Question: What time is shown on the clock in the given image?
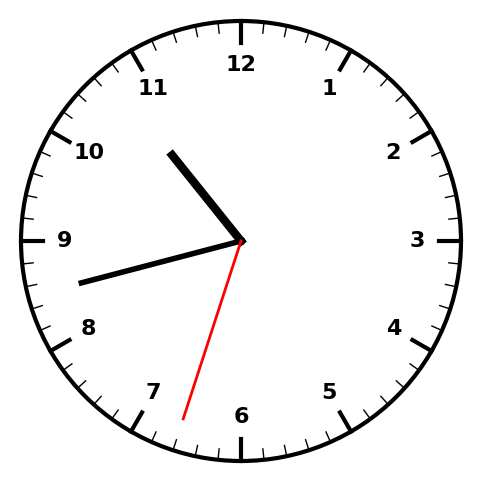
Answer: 10:42:33